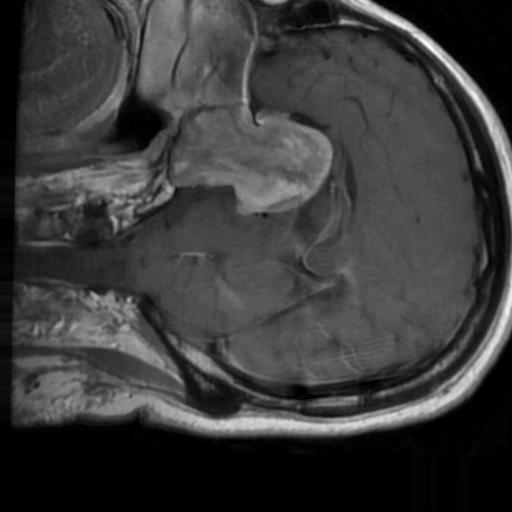
Label: brain_tumor